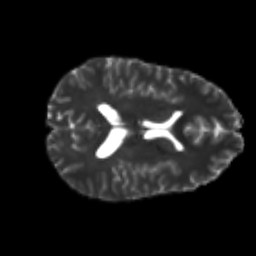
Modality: T2w
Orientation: axial
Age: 24
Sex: male
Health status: healthy
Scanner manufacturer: philips
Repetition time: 7.387 s
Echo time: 0.08599 s